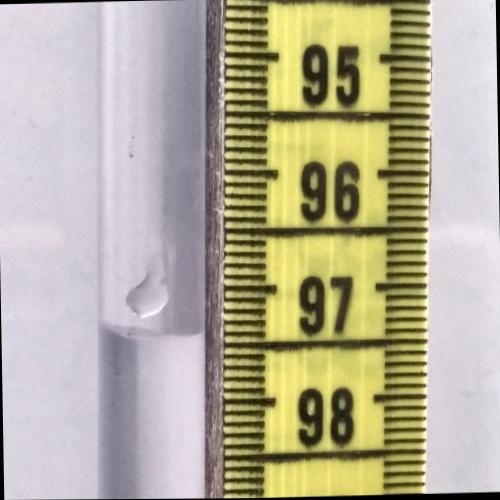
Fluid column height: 97.4 cm